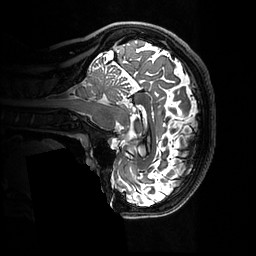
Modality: T2w
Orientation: sagittal
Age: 30
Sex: female
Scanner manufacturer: ge
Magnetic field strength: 3 T
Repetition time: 3.202 s
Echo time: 0.0588 s